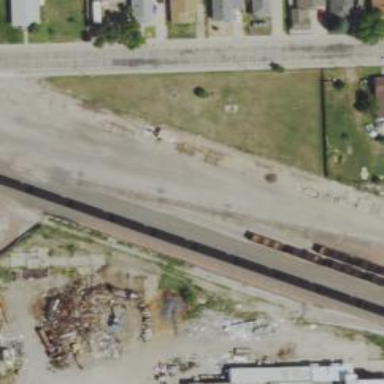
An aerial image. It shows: Railway siding for service.